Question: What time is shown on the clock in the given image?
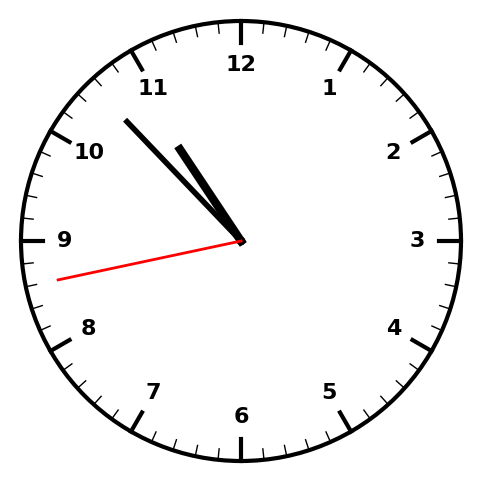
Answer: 10:52:43